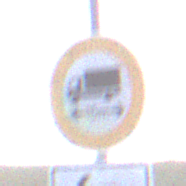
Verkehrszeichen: TatsaechlicheLaenge
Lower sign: RichtungsangabeDurchPfeile2
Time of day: SunriseSunset
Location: Outdoor (Nature)
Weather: Overcast
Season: NotSpecified
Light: Natural